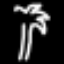
Label: palm tree